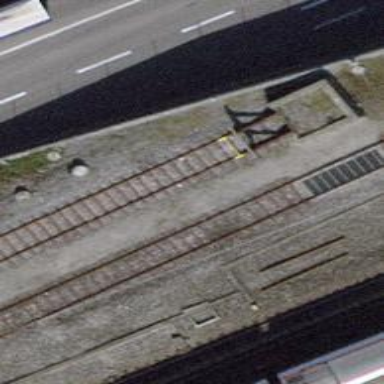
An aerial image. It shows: Railway buffer stop.